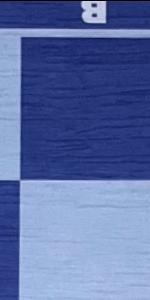
Label: Empty